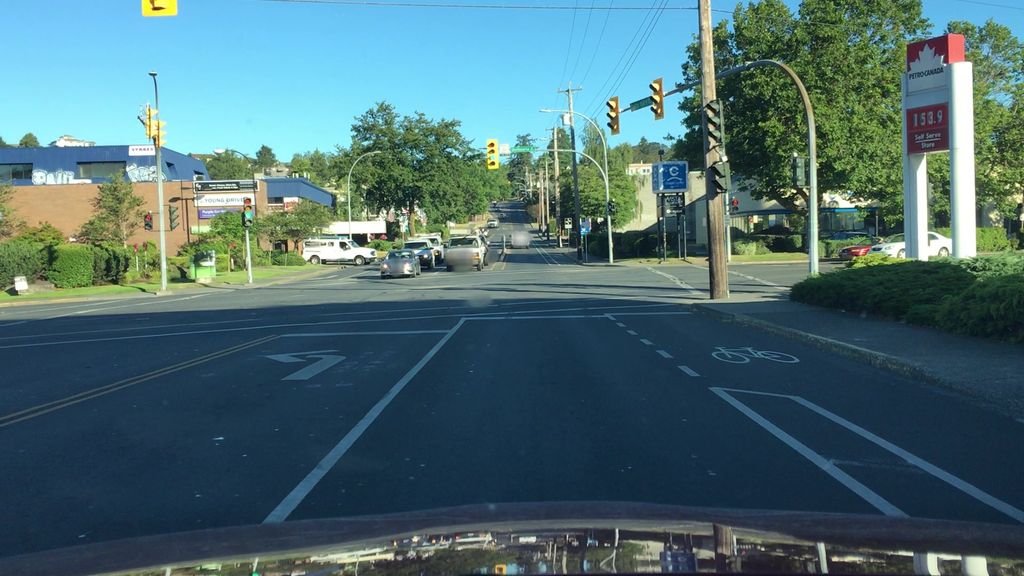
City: victoria